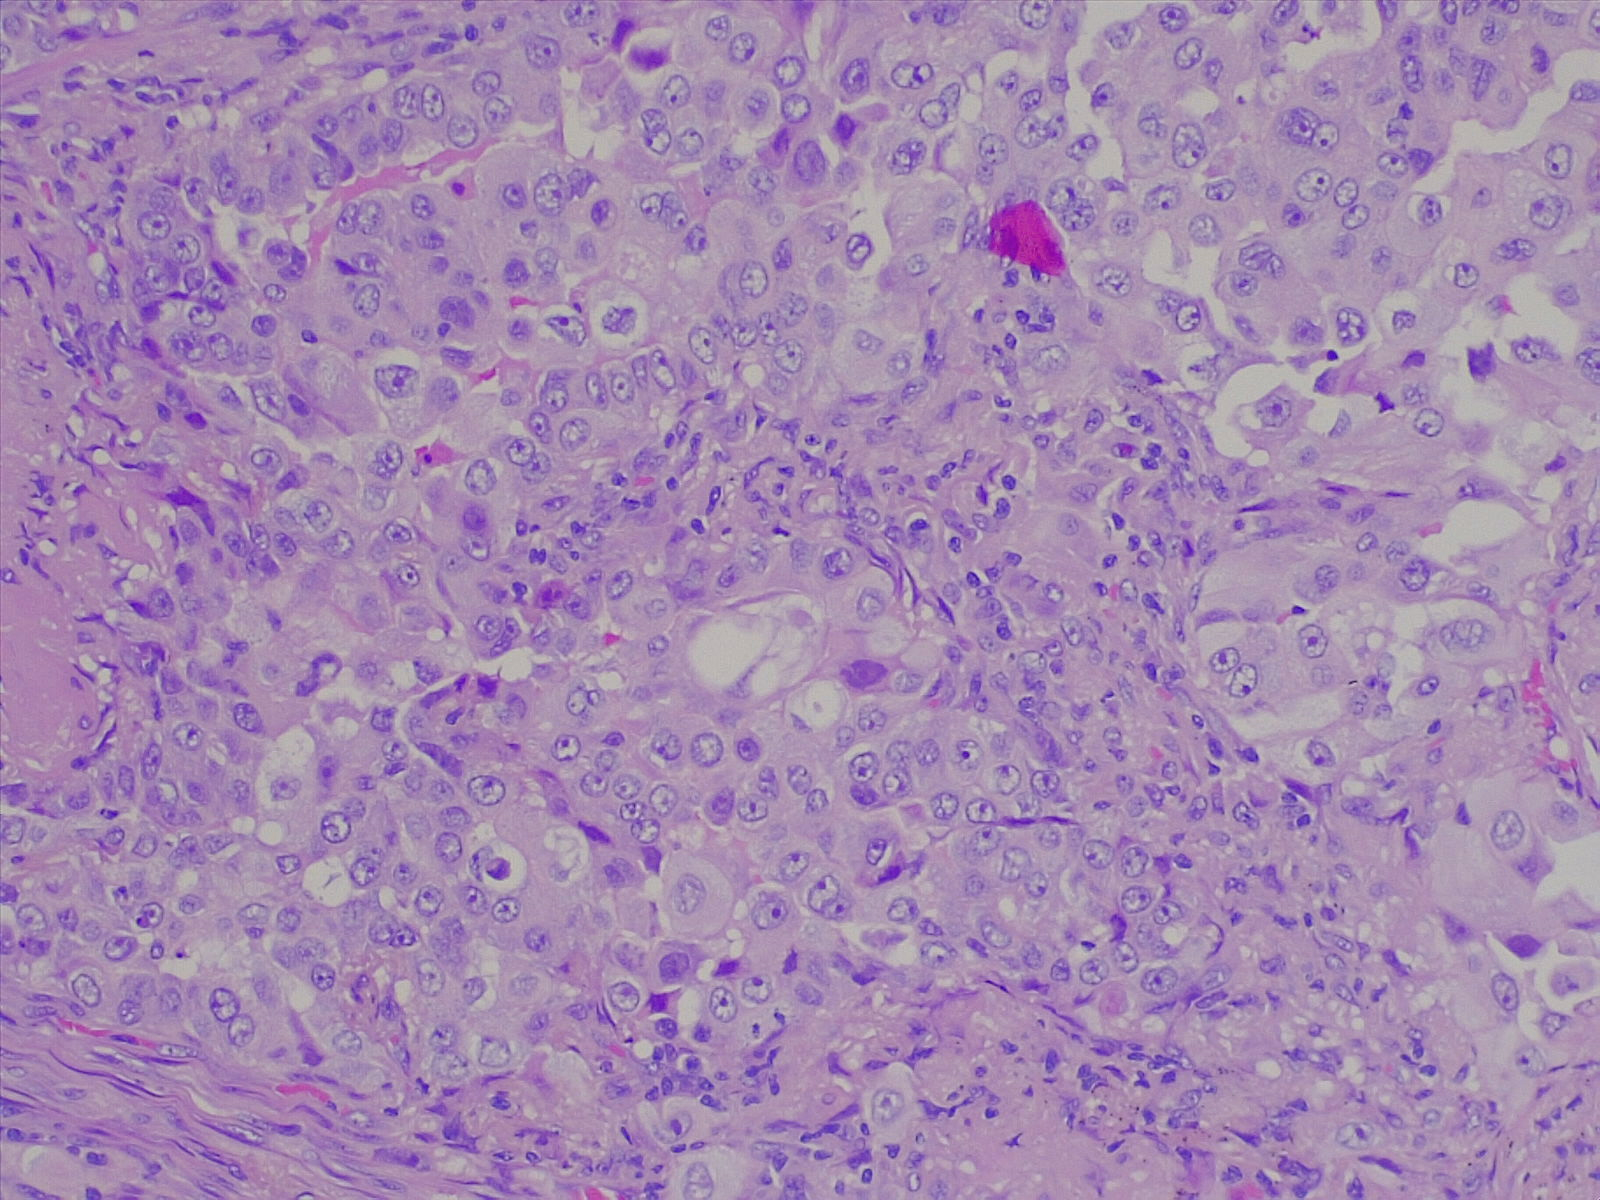
Label: lung adenocarcinoma, moderately differentiated